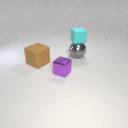
large gray metal sphere below small cyan rubber cube